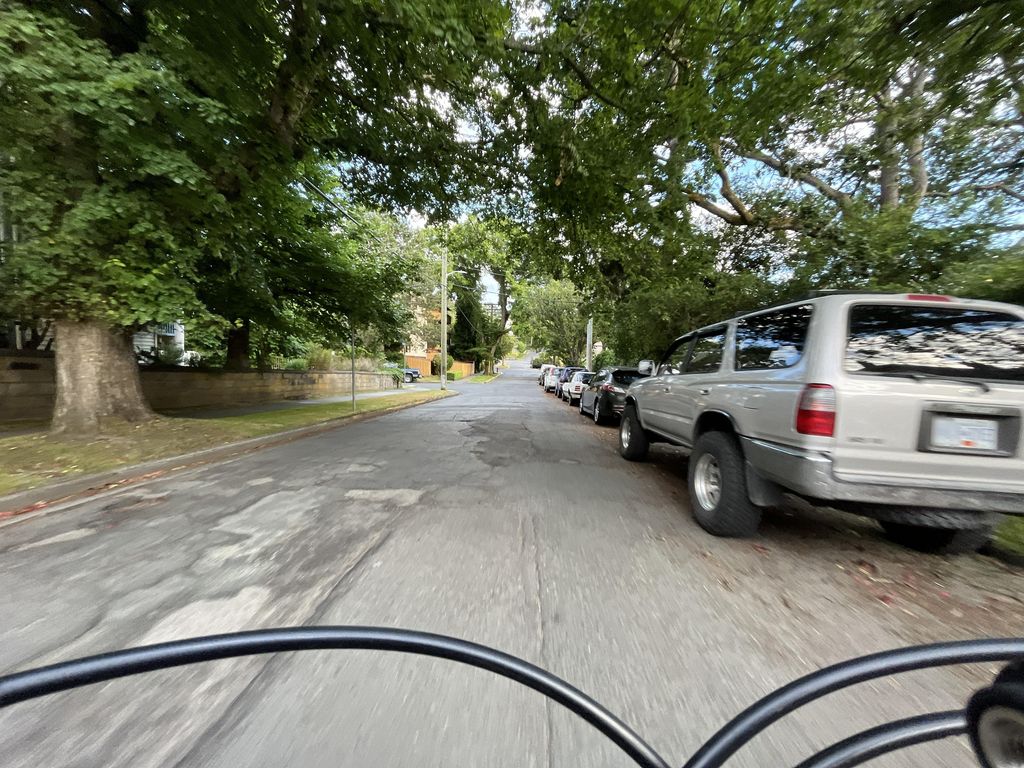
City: victoria